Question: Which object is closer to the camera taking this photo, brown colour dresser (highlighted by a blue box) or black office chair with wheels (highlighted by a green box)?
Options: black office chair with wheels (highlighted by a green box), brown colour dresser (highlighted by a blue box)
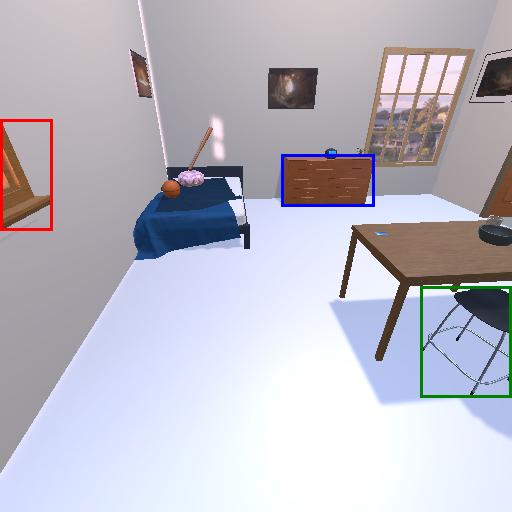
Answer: black office chair with wheels (highlighted by a green box)